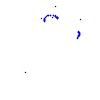
Particle: proton